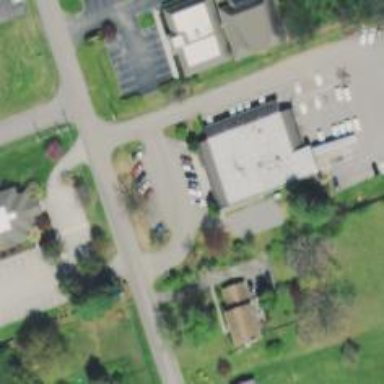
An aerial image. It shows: Post office.